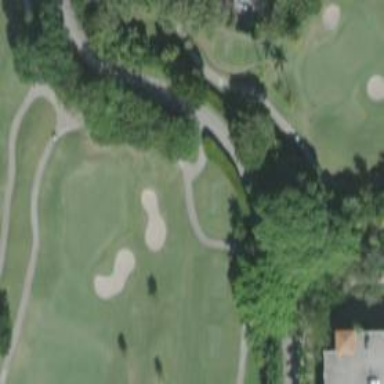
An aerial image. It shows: Service road designated as golf cart path.